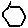
Label: hexagon